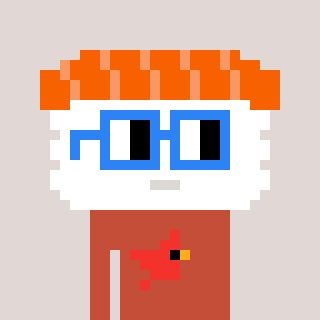
a pixel art character with square blue glasses, a nigiri-shaped head and a rust-colored body on a warm background